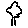
Label: tree